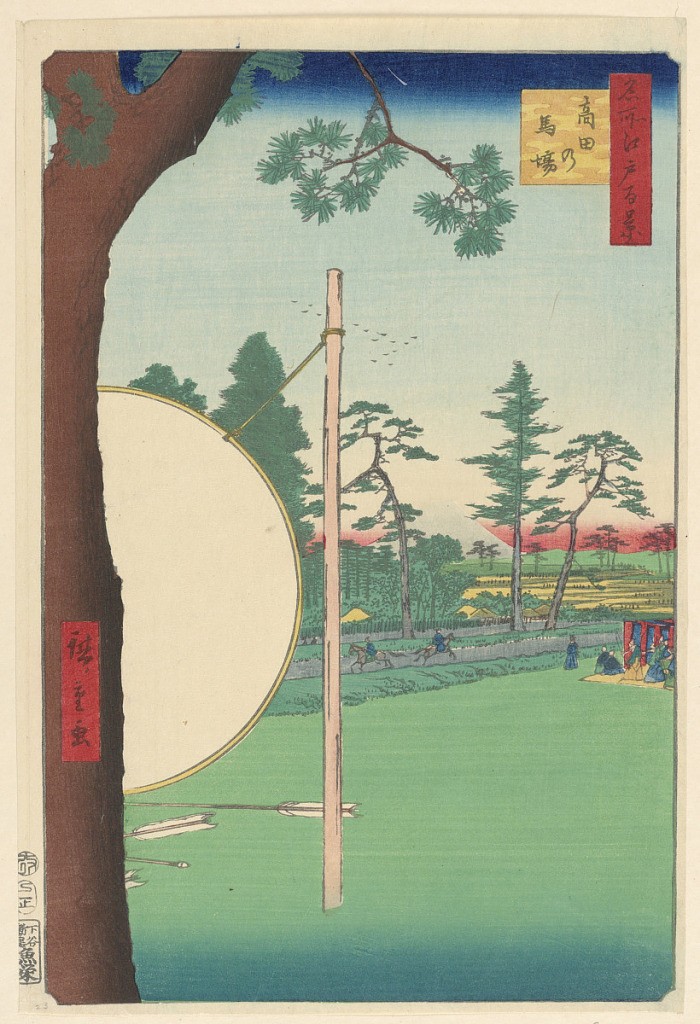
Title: Takata Riding Grounds (Takata no baba) From the Series One Hundred Famous views of Edo
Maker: Ando Hiroshige, Japanese, 1797–1858
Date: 1857
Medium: Woodblock print in colored ink on paper
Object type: Print
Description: In 1636 warrior aristocracy would practice their equestrian and archery skills in the north-wet part of Edo. In the middle are two horsemen riding opposite of each other along the riding grounds. The right side shows is a group of men aiming at the white round target. Half of the target is hidden behind the pine tree, which is also cropped.  A couple of arrows that missed the target remain on the ground below.